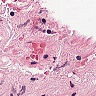
Metastatic tissue present: no